Question: My locally installed Laravel's debug messages show partly in French (shown in the image below). How can I turn it into English?

Can anyone help, please?
Thanks.
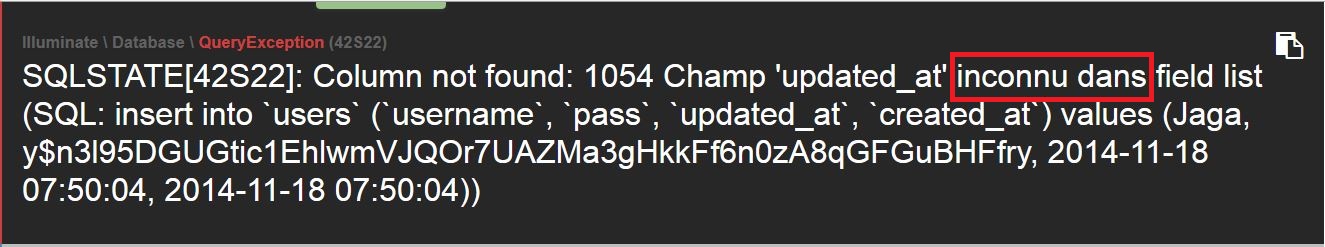
Answer: Thanks to <URL>
I am repeating here the process for anyone else who get into the same trouble:
Go into my.ini file and look for the following:
'''
# Change your locale here !
lc-messages=fr_FR
'''
Replace it with English
'''
lc-messages=en_GB
'''